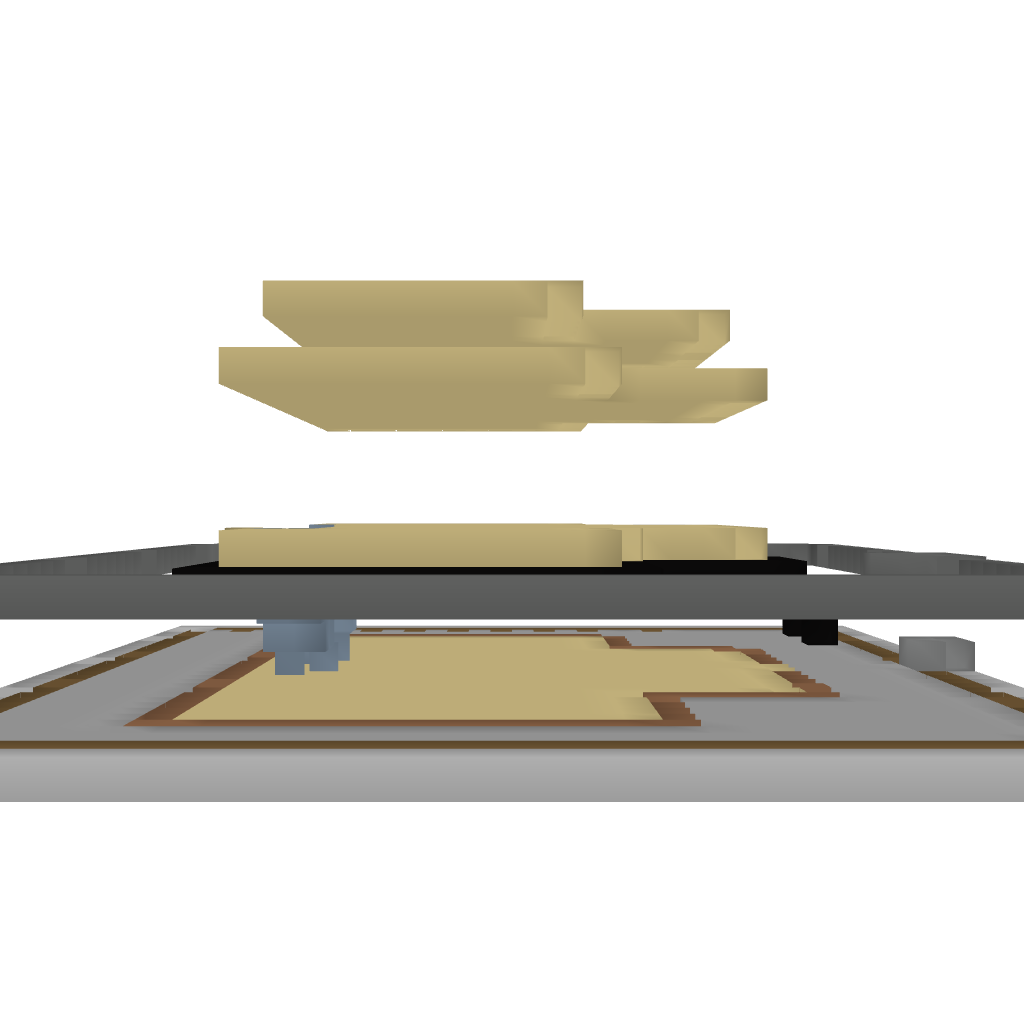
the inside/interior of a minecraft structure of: Little House